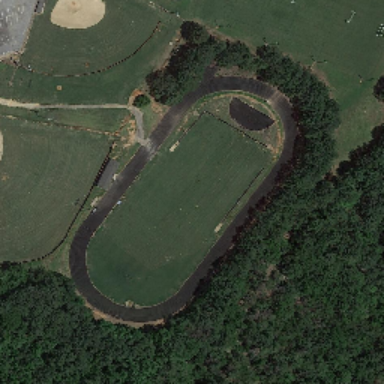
On one side of the amusement park on the black runway is dense forest .